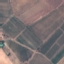
Land use / land cover: PermanentCrop